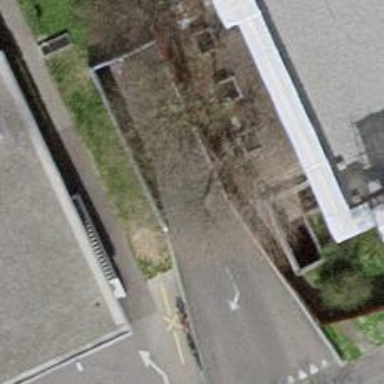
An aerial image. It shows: Driveway tunnel that serves as roadway.